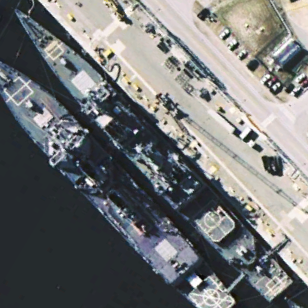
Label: cruiser